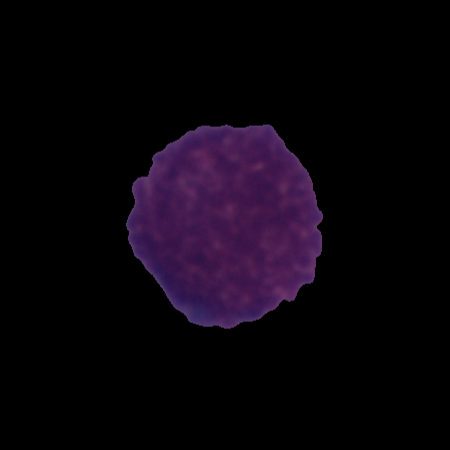
Label: cancer